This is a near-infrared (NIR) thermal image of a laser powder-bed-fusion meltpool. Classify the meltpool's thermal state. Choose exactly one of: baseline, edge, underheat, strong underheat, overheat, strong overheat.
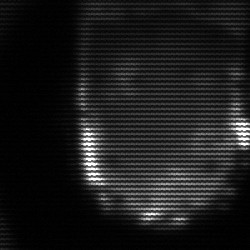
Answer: baseline